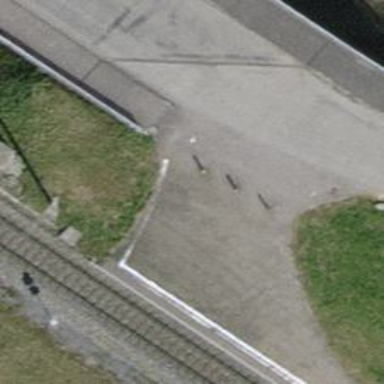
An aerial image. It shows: Bollard.